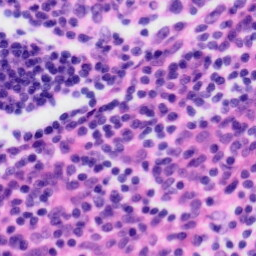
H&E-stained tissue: Tonsil